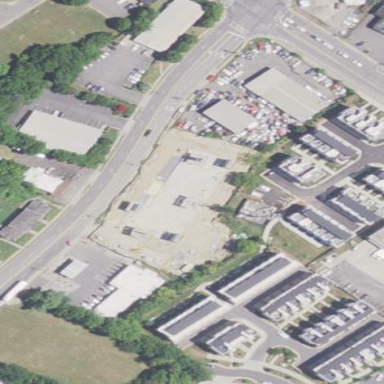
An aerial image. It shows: Building used for storage rental.